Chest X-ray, PA view. Patient: 41 years old, sex F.
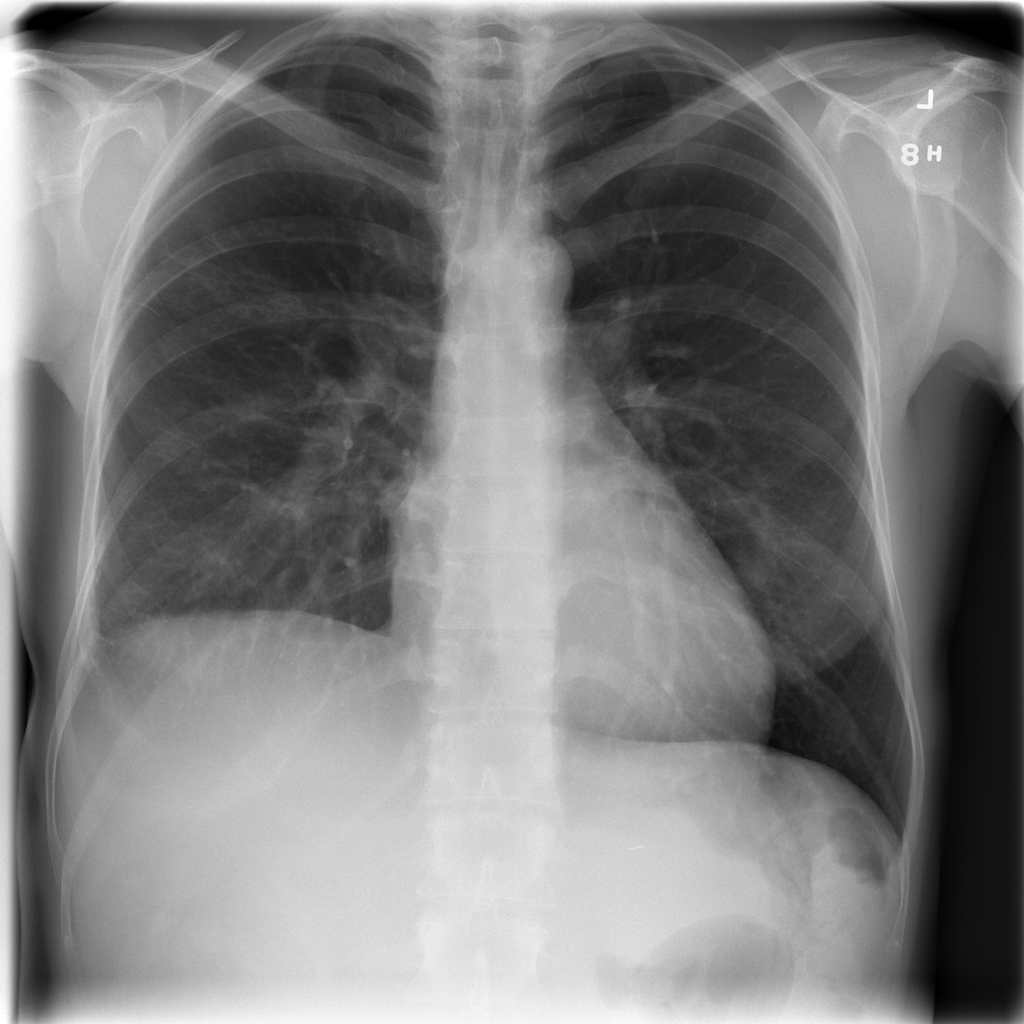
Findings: Fibrosis